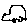
Label: car